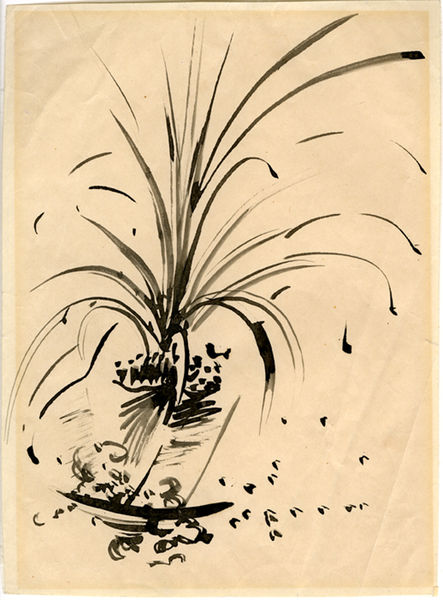
Titel: Still Life, Still Life
Künstler: Anatolii Zverev
Standort: Amherst (Massachusetts, USA)
Institution: Mead Art Museum, Amherst College
Schlagwörter: white, black, face, flowers, japanese, plant, pot, vase, flower, tree, boat, water, drawing, paper, dots, illustration, line, flying, pen, abstract, leaves, ink, fountain, dynamic, explosion, lines, floral, stroke, bush, branches, brush, leaf, chinese, vegetation, paint, simple, spots, marks, blac, black ink, blank and white, swwop, swoop, specks, fireworks, speck